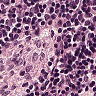
Metastatic tissue present: no